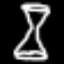
Label: hourglass